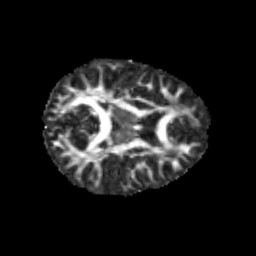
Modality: FA
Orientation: axial
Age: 10
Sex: female
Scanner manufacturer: siemens
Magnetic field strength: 3 T
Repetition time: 3.8 s
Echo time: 0.07 s